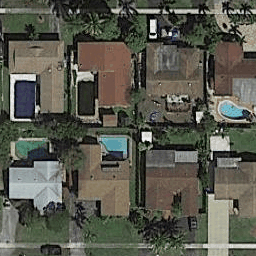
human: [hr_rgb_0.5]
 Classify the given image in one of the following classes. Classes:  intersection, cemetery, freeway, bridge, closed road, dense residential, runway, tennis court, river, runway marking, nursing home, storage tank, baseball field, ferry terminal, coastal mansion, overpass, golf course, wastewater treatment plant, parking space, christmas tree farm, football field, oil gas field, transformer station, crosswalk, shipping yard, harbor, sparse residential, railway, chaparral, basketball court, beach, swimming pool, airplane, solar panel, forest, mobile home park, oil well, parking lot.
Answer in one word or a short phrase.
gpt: dense residential